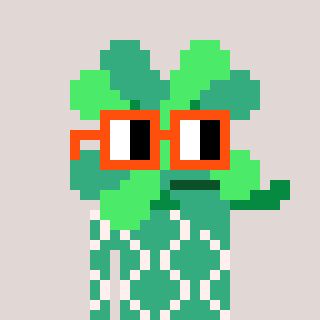
a pixel art character with square orange glasses, a clover-shaped head and a teal-colored body on a warm background